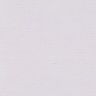
Metastatic tissue present: no